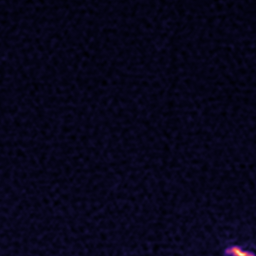
Label: Super-resolution ER image